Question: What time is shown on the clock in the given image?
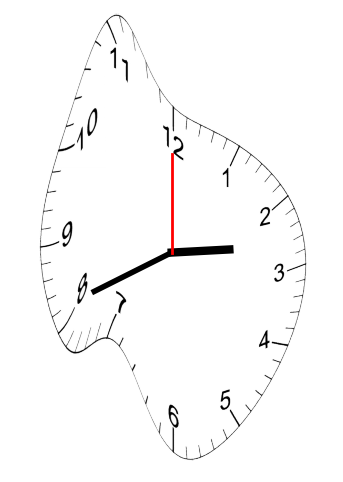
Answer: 02:41:00